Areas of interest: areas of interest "Media Organization"
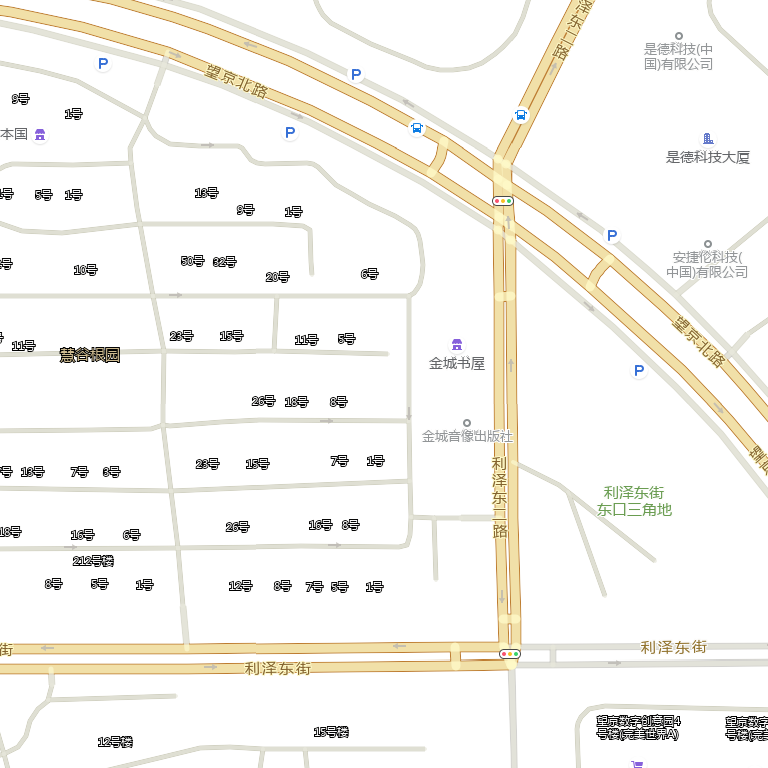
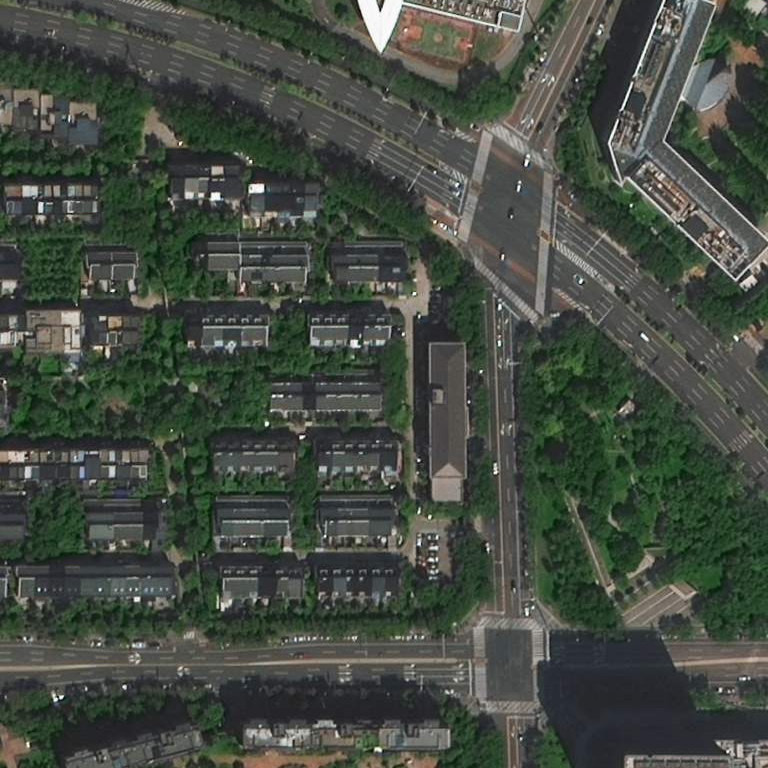